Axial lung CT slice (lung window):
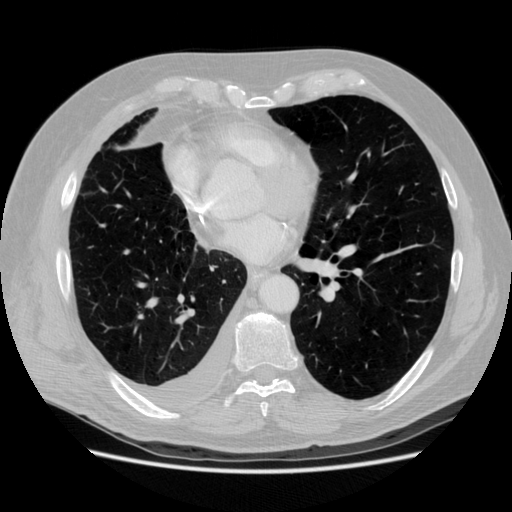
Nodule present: no